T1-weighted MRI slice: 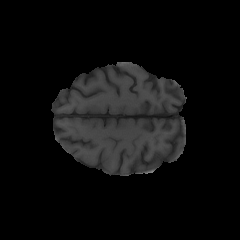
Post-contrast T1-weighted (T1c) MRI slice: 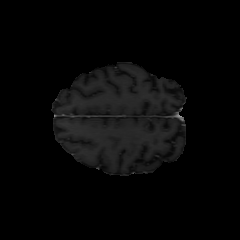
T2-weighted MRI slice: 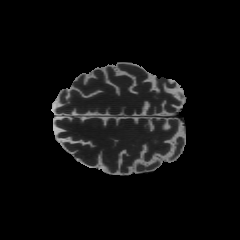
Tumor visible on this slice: no